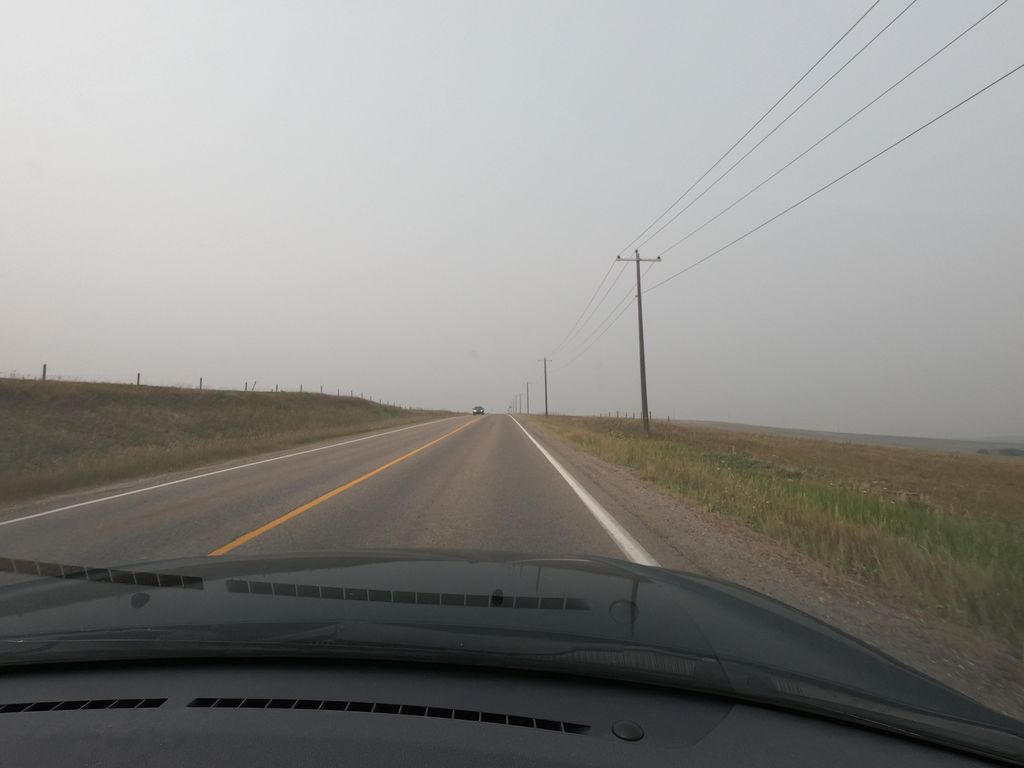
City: calgary